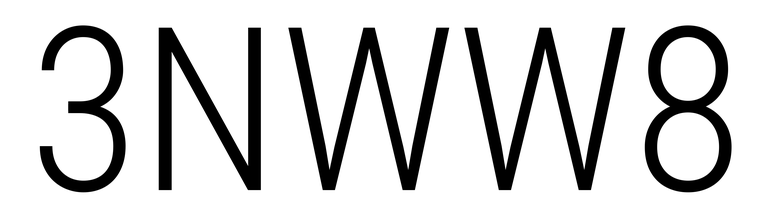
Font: Roboto_Condensed_Light